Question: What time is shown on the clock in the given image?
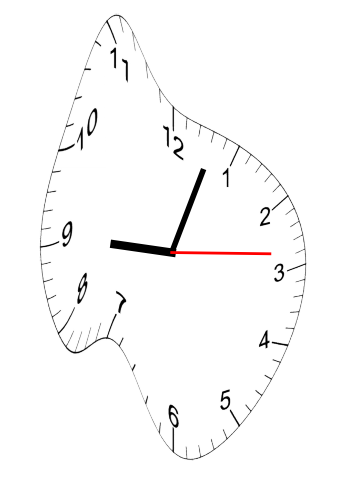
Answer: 09:03:14